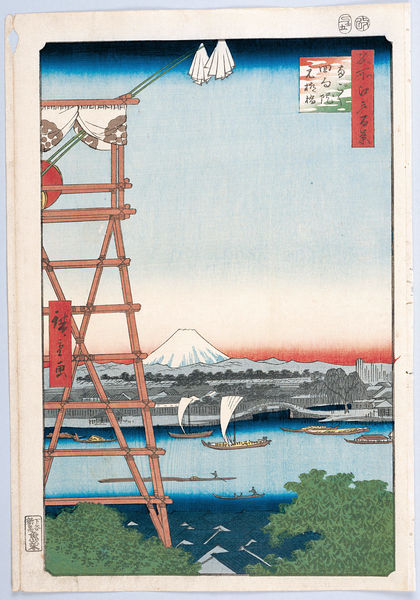
Titel: 100 berühmte Ansichten von Edo
Künstler: Utagawa Hiroshige
Schlagwörter: berg, blau, himmel, laub, mann, meer, wasser, weiß, bäume, fluss, grün, landschaft, see, ufer, holz, zeichen, dach, rot, schnee, tuch, häuser, hügel, boot, boote, turm, aussicht, japan, schiff, schiffe, schrift, segel, segelboot, wellen, fahnen, fahne, segelschiff, dächer, sonnenuntergang, leiter, ruderer, gestell, laken, japanisch, schriftzeichen, abendrot, segelboote, schild, gerüst, vulkan, text, stand, chinesisch, dschunken, morgenrot, röte, farbholzschnitt, schrft, schif, reispapier, dachlandschaft, fuji, fujijama, volkan, fujiama, hokusai, bulkan, futsci, ruderer blau, tramplin, fukujama, holzturm